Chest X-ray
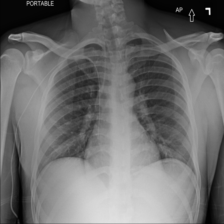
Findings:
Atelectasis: negative
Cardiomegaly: negative
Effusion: negative
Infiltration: negative
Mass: negative
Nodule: negative
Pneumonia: negative
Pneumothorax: negative
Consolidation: negative
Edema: negative
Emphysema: negative
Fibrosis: negative
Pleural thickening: negative
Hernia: negative